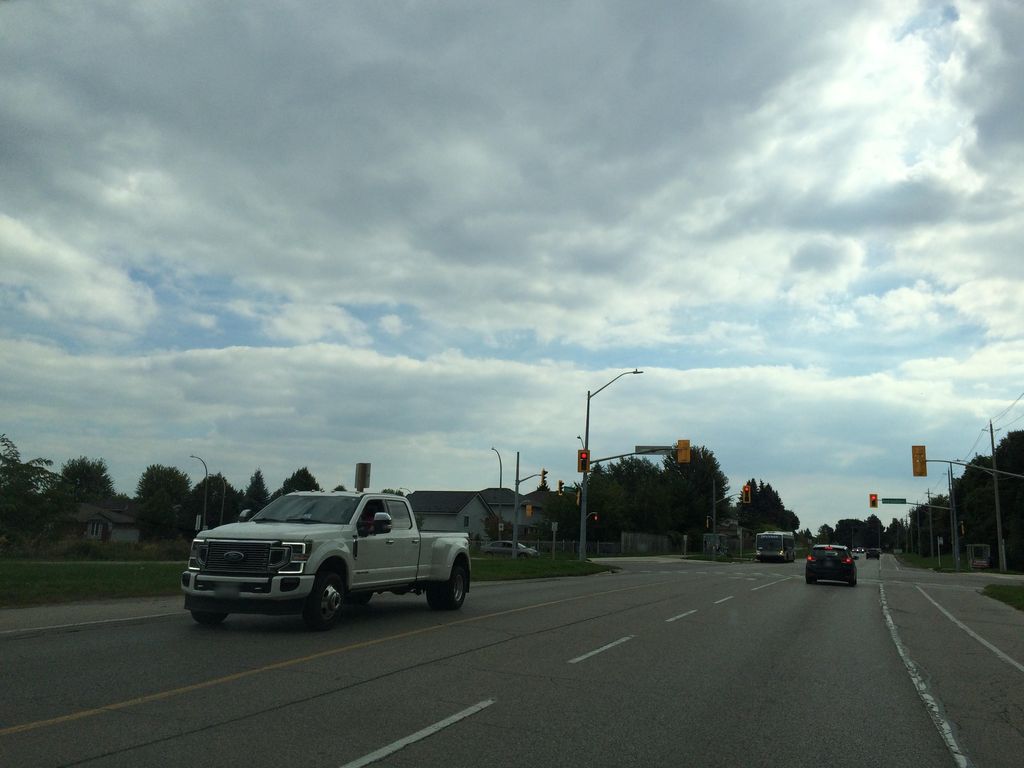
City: kitchener-waterloo